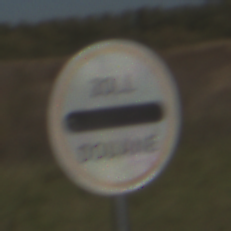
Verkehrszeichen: Zollstelle
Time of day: MorningAfternoon
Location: Outdoor (Nature)
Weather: Clear
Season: Autumn
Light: Natural